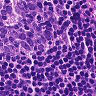
Metastatic tissue present: no